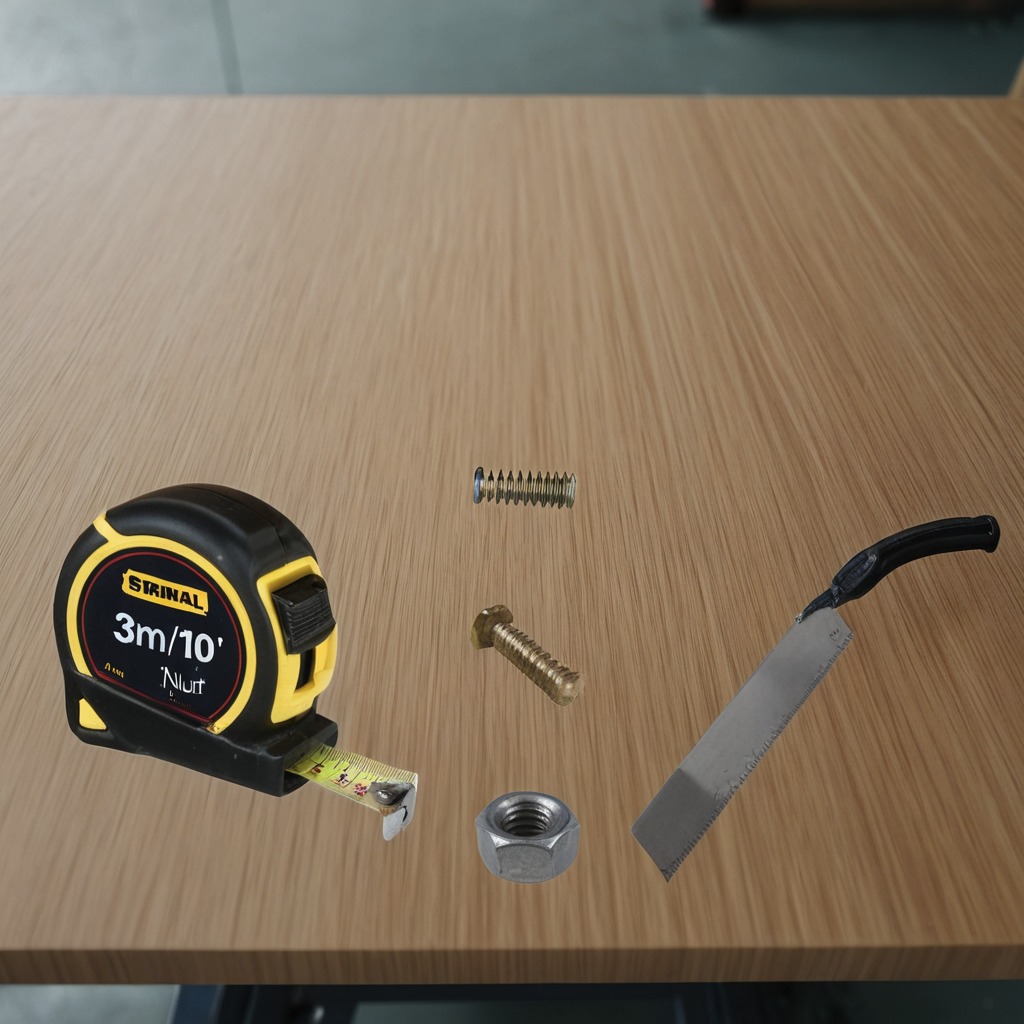
A measuring tape, a metal machine screw, a coiled metal spring, a handheld metal saw, and a metal nut are lying on the workbench.